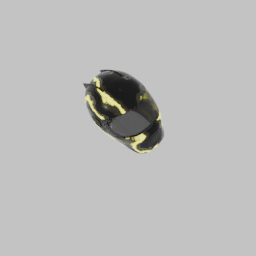
Label: tools